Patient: sex F, age 60
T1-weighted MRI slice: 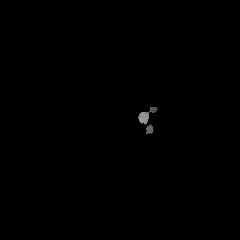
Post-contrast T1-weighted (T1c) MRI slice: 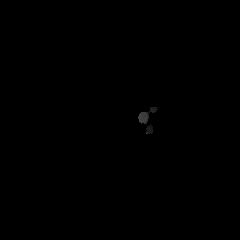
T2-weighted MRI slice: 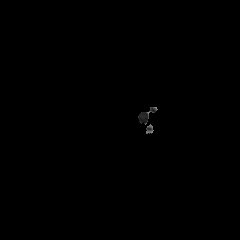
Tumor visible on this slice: no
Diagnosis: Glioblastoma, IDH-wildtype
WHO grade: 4